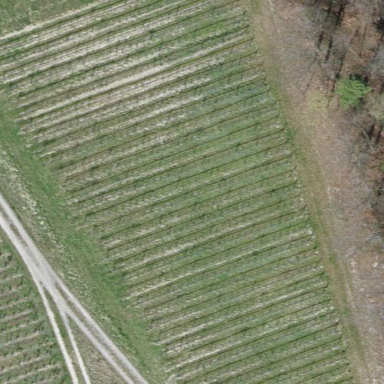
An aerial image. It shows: Vineyard with grape crops.